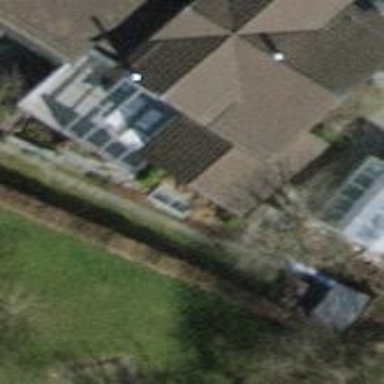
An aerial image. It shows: Building with pitched roof.